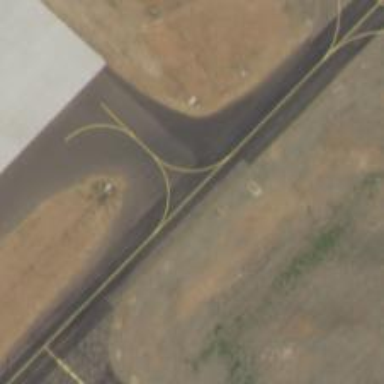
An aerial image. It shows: Image of taxiway at airport.